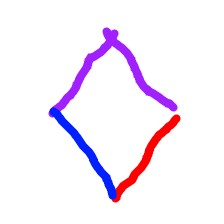
Shape: rhombus